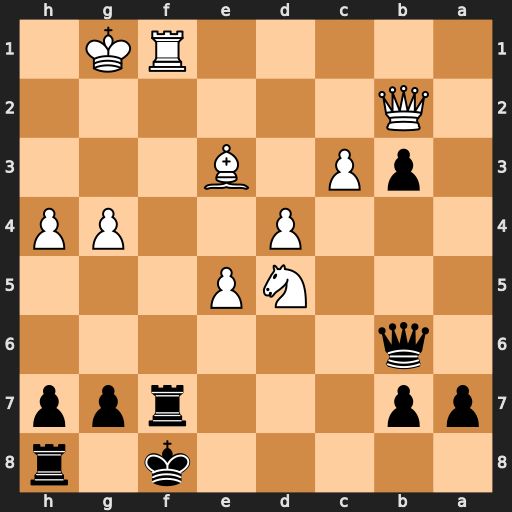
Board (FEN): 5k1r/pp3rpp/1q6/3NP3/3P2PP/1pP1B3/1Q6/5RK1
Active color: b
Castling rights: -
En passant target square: -
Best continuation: Rxf1+ Kxf1 Qb5+ c4 Qxc4+